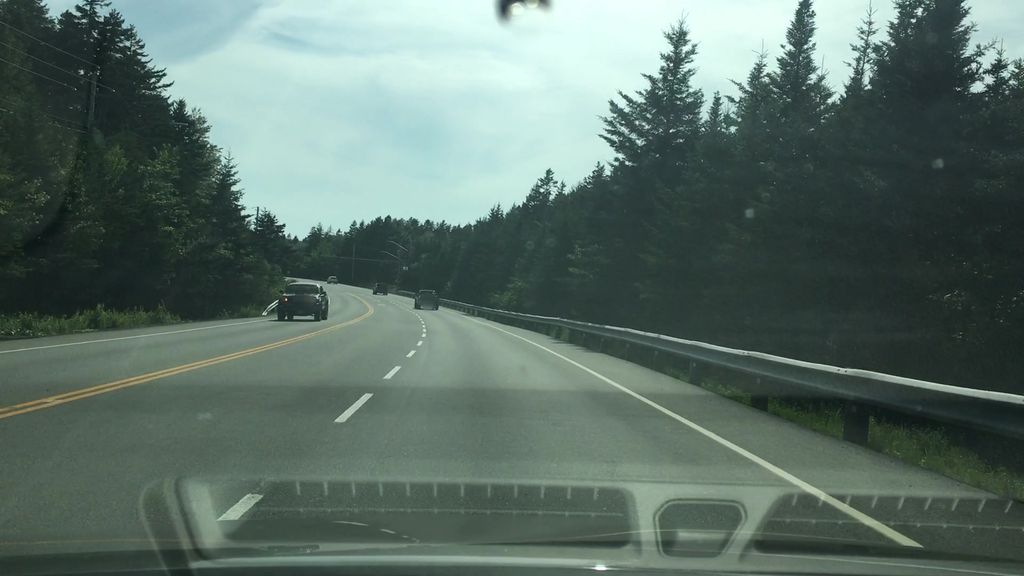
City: halifax